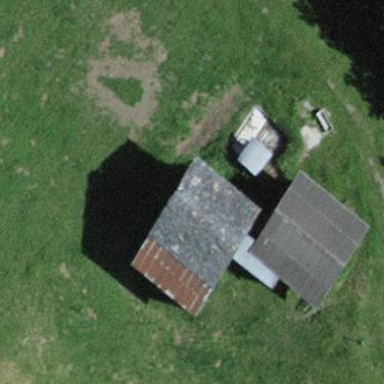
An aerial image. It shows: Simple and straightforward house.